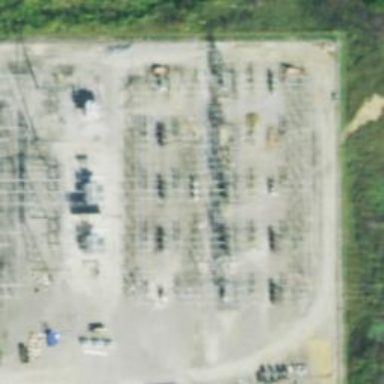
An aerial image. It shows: Switch for power supply.